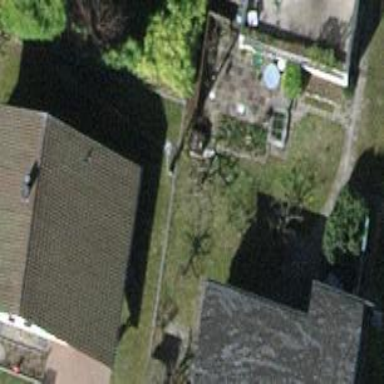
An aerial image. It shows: Detached building.